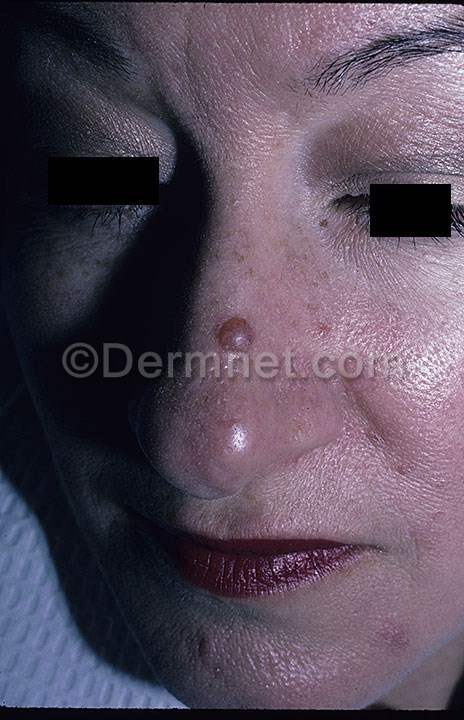
Disease: Actinic Keratosis Basal Cell Carcinoma and other Malignant Lesions